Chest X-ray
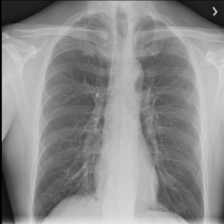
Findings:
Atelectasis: negative
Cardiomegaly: negative
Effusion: negative
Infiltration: negative
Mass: negative
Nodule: negative
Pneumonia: negative
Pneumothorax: negative
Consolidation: negative
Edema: negative
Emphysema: negative
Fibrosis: negative
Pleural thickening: negative
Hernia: negative